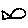
Label: fish